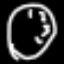
Label: clock